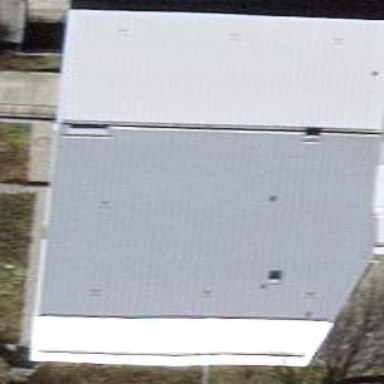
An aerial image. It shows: School building with gabled roof.